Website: lowes
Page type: customer-info-address
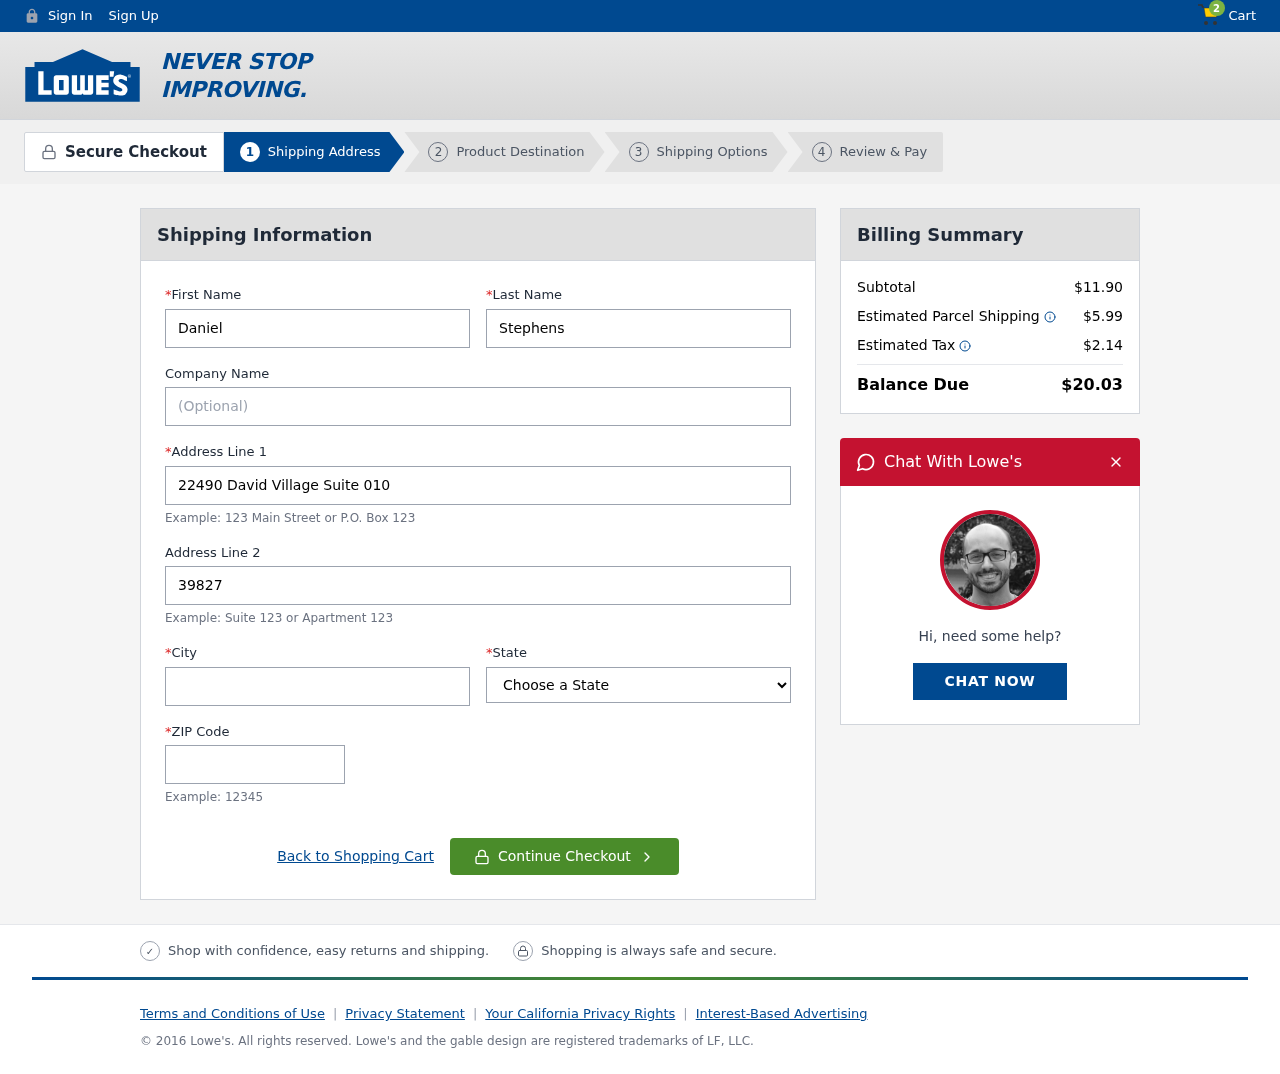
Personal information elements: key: PII_CITY
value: Lake Wendytown
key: PII_FIRSTNAME
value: Daniel
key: PII_LASTNAME
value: Stephens
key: PII_POSTCODE
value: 75602
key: PII_STATE
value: Kentucky
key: PII_STREET
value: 22490 David Village Suite 010
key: PII_STREET2
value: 39827 Amanda Ports Suite 646
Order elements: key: ORDER_NUM_ITEMS
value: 2
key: ORDER_SUBTOTAL
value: $11.90
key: ORDER_SHIPPING_COST
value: $5.99
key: ORDER_TAX
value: $2.14
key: ORDER_TOTAL
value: $20.03